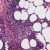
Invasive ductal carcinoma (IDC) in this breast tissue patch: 0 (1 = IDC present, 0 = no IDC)